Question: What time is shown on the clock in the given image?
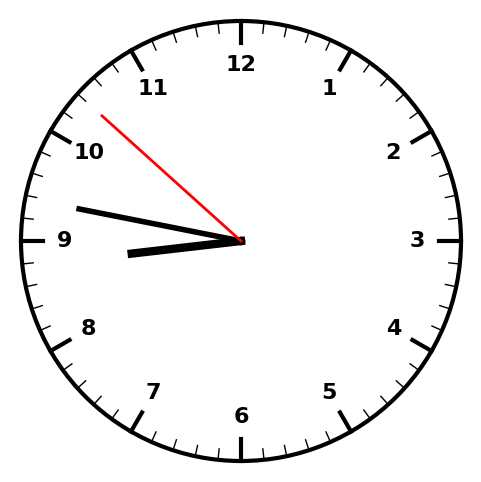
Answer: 08:46:52